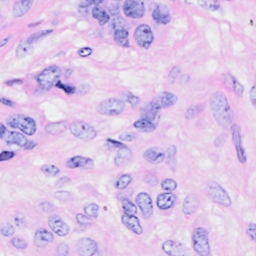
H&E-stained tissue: Breast